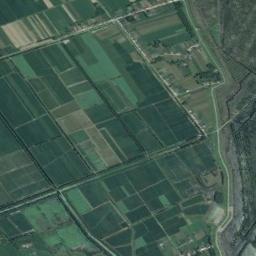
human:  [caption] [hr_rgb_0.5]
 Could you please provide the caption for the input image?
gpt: There are many rectangular farmlands of different shades .

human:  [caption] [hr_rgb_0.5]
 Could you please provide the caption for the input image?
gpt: There are some deep green and light green rectangular farmland .

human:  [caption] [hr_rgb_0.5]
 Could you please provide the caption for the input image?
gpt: Lots of green rectangular farmlands of different sizes are neatly arranged on the ground .

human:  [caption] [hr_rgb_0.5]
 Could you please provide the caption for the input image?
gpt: Many dense, neatly arranged dark green, light green and tan mixed rectangular farmlands of different sizes .

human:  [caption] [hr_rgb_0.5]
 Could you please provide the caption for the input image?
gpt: There are many green rectangular farmlands of different sizes .